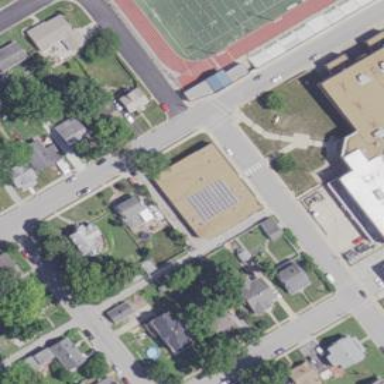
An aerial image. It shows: School building.